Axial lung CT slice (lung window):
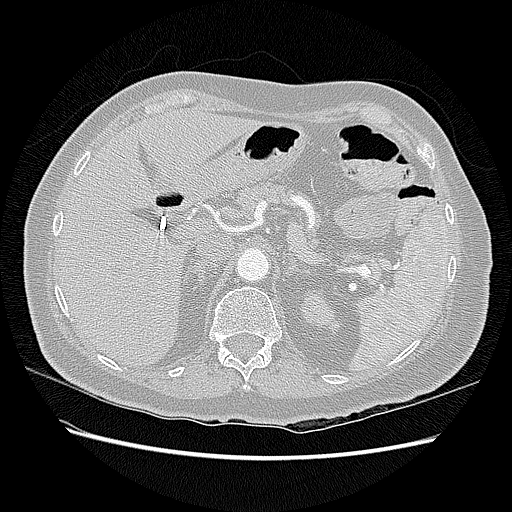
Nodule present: no